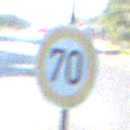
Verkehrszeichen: Geschwindigkeit70
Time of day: MorningAfternoon
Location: Outdoor (Urban)
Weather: Clear
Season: NotSpecified
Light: Natural